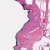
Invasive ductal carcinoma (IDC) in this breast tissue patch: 0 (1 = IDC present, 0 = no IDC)